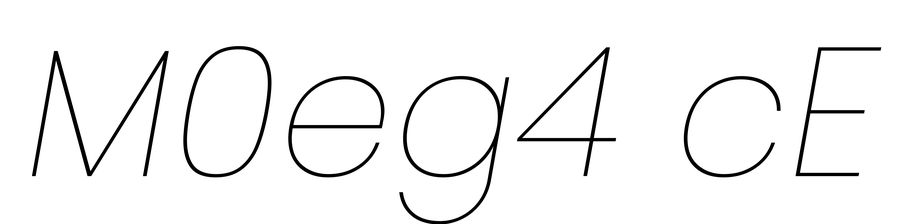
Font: Poppins-ThinItalic